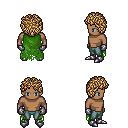
a pixel art fantasy rpg character, male body template, human, dark skin, green tattered cape, teal pants, blonde curly afro hairstyle, metal gloves, metal boots, four views (front, back, left, right), 2x2 character sprite sheet, small pixel art, hard edges, no anti-aliasing